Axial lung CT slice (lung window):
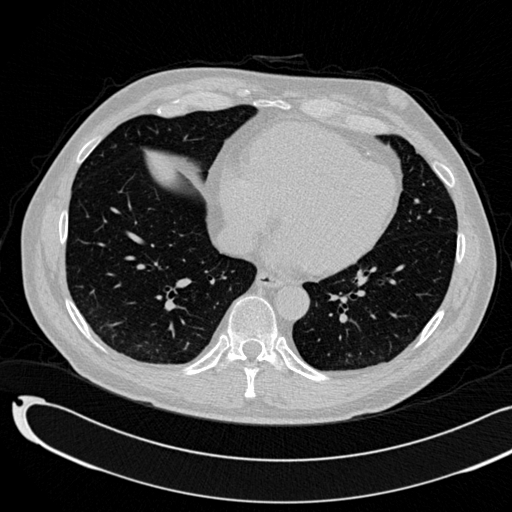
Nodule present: no